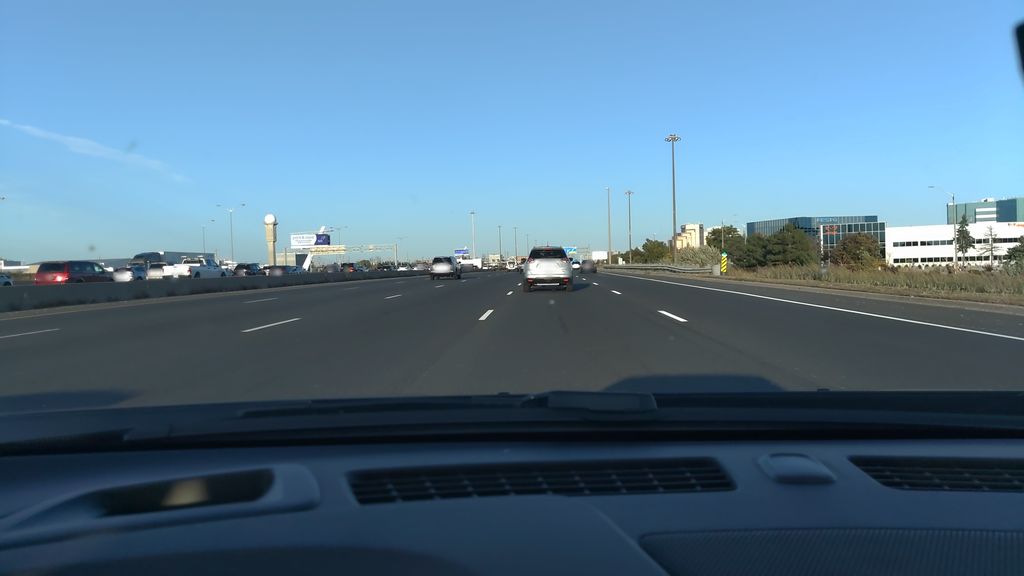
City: toronto